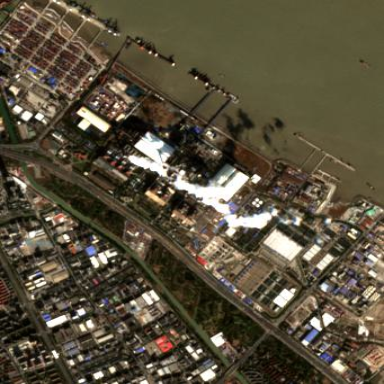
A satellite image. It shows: Industrial area with coal power plant.